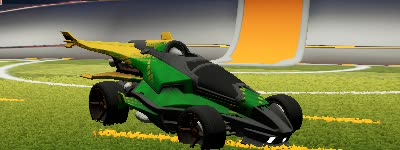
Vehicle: aftershock